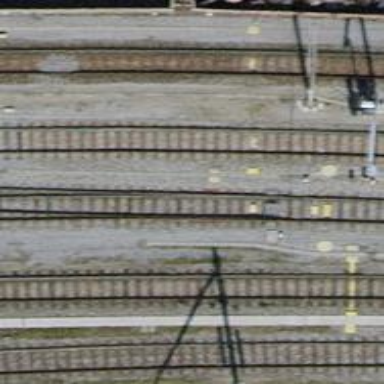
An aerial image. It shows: Railway switch.